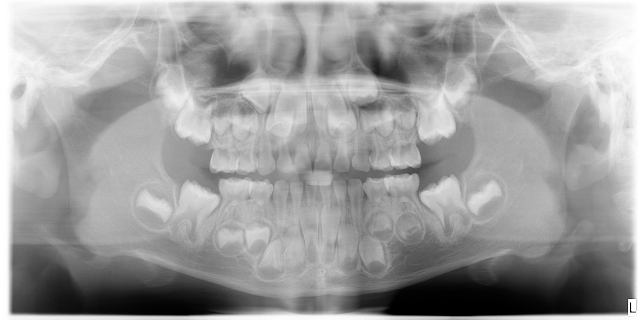
child